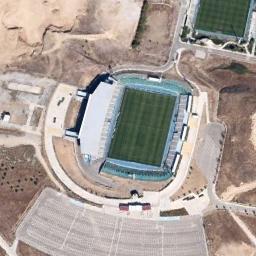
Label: stadium